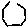
Label: hexagon